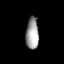
Tissue: lung
Cell type: T cells
Senescence score: 0.2309
Nuclear area (px): 398
Mean DAPI intensity: 157.952